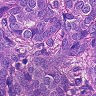
Metastatic tissue present: yes